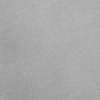
Atmospheric dust classification: dusty